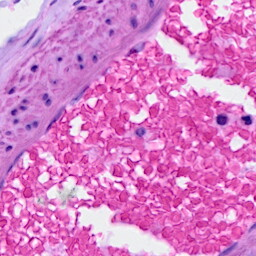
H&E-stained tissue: Ovarian